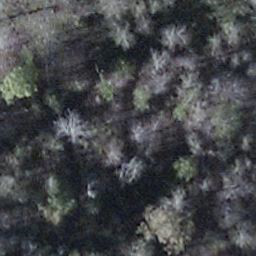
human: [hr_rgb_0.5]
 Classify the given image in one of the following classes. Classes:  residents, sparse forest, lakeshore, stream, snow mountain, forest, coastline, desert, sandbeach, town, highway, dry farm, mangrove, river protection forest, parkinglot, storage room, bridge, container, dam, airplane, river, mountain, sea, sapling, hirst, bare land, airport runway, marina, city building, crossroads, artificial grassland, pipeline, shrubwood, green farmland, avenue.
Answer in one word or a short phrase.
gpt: shrubwood